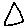
Label: triangle